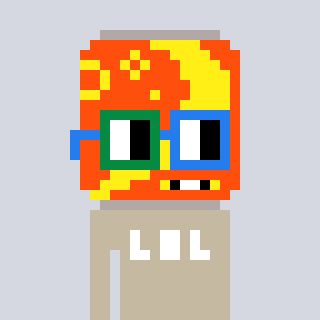
a pixel art character with square green and blue glasses, a pop-shaped head and a bege-colored body on a cool background